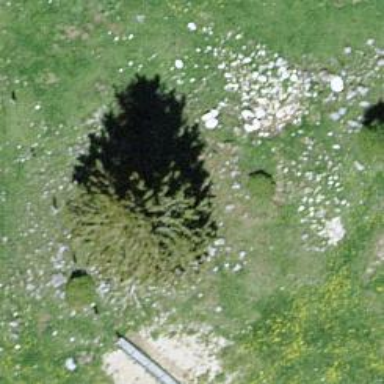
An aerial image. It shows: Needle-leaved tree in natural setting.